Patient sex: F
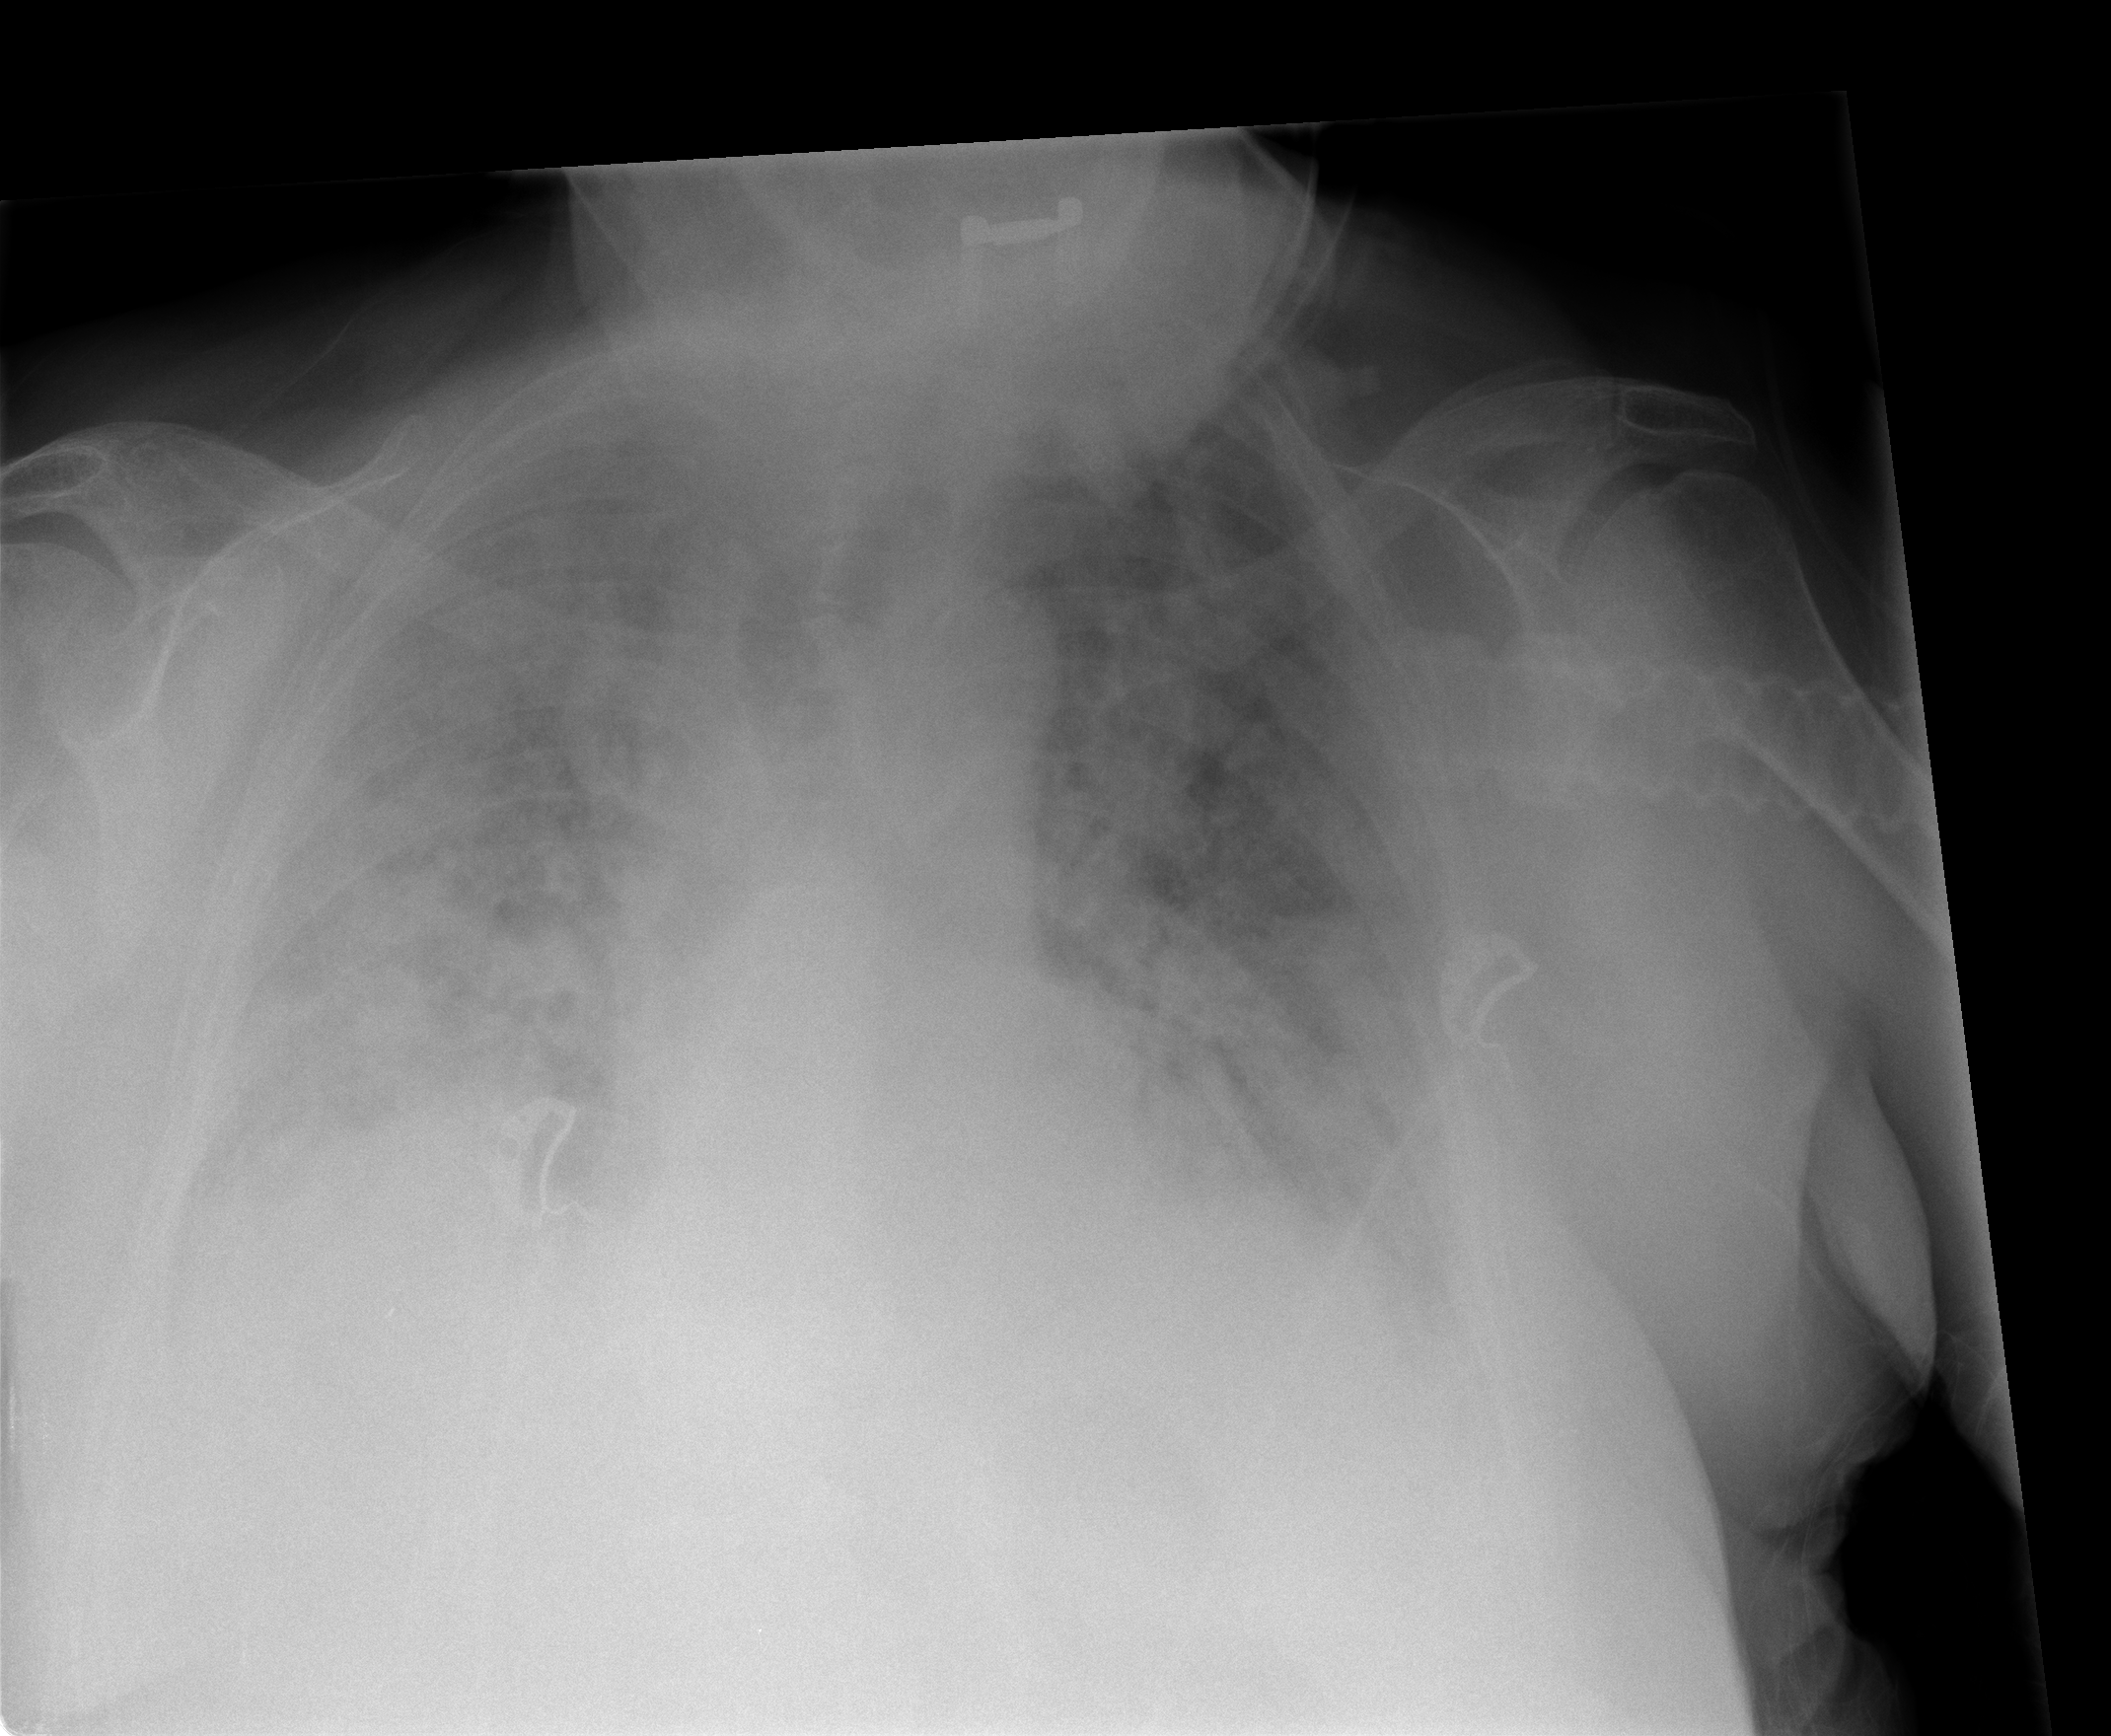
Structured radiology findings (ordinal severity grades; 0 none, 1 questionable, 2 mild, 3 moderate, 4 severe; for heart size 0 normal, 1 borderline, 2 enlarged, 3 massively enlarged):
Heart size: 0
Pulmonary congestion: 0
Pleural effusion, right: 2
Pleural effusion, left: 2
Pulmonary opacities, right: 3
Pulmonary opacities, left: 2
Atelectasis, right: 0
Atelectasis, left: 0